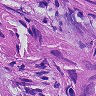
Metastatic tissue present: yes